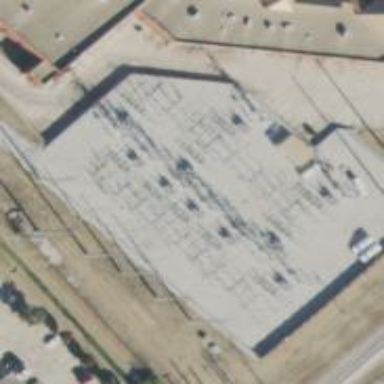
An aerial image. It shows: Switch used for power control.